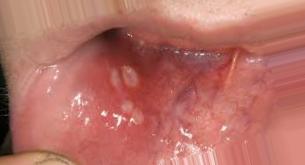
Condition: Mouth Ulcer